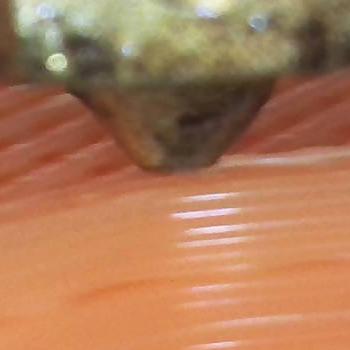
Flow rate: 37%